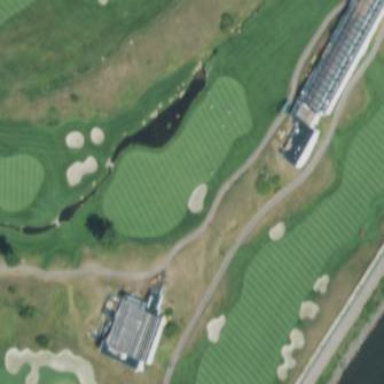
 with lush green grass covering the ground."